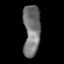
Tissue: lung
Cell type: T cells
Senescence score: 0.1834
Nuclear area (px): 857
Mean DAPI intensity: 116.049